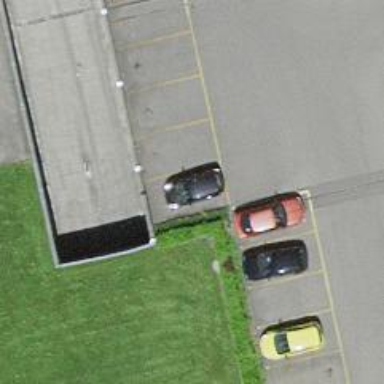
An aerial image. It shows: Parking entrance.